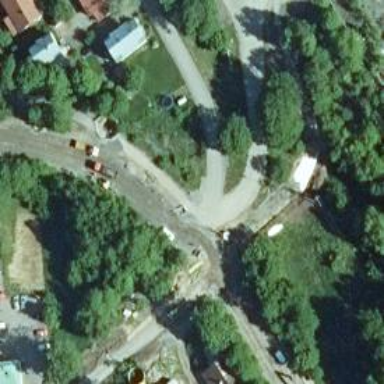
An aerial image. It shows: Crossing on cycleway.